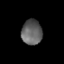
Tissue: lung
Cell type: Epithelial cells
Senescence score: 0.1351
Nuclear area (px): 508
Mean DAPI intensity: 97.014